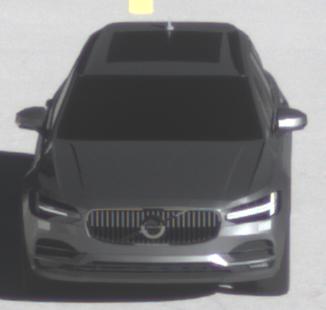
Make: Volvo
Model: V90
Detailed model: -
Model produced from: 2016
Model produced until: 2020
Doors: 5
Color: gray
Road condition: dry road
Daytime: morning or afternoon
Contrast: high contrast